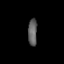
Tissue: prostate
Cell type: Epithelial cells
Senescence score: 0.2152
Nuclear area (px): 240
Mean DAPI intensity: 96.233